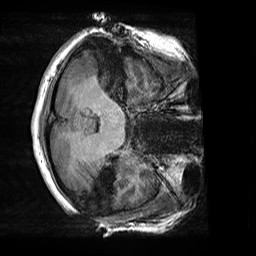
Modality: T1w
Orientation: axial
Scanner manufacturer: siemens
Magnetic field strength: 3 T
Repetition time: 2.5 s
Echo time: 0.00299 s